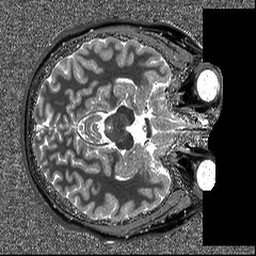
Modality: T1map
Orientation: axial
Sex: female